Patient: sex F, age 31
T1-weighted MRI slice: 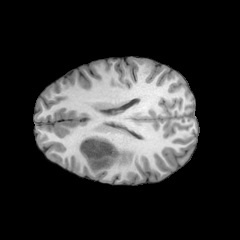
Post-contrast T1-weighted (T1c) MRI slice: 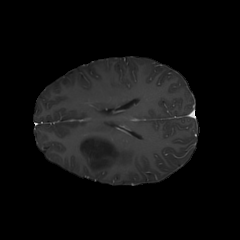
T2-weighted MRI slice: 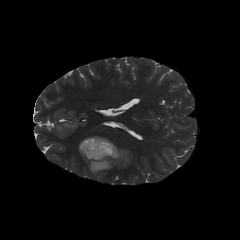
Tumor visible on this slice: yes
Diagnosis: Astrocytoma, IDH-mutant
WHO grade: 2